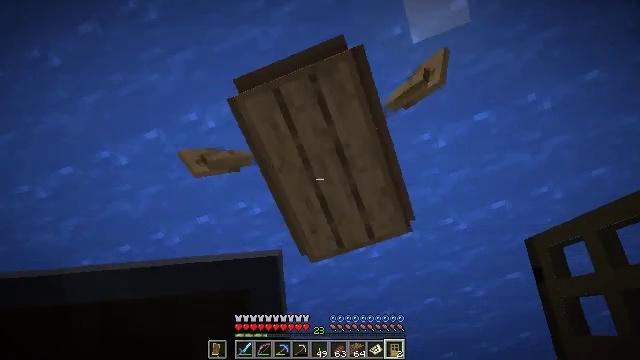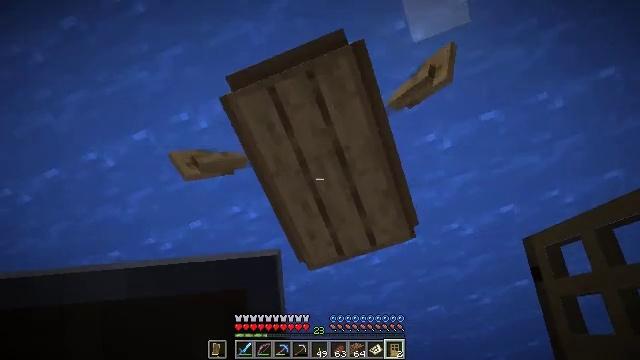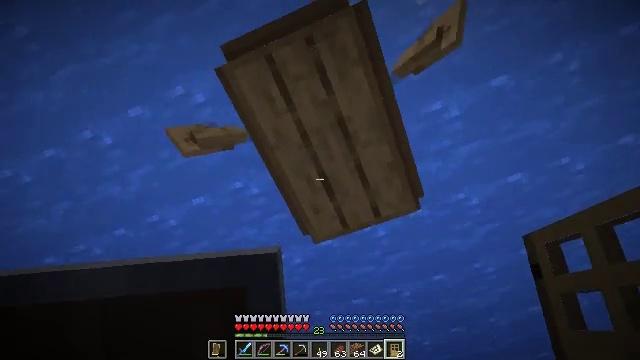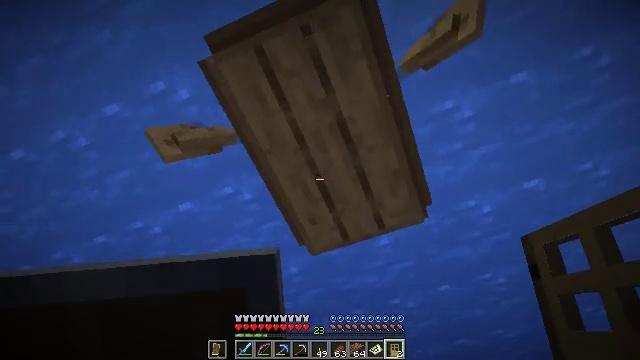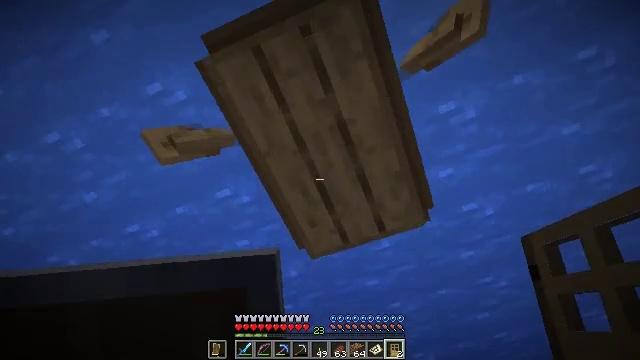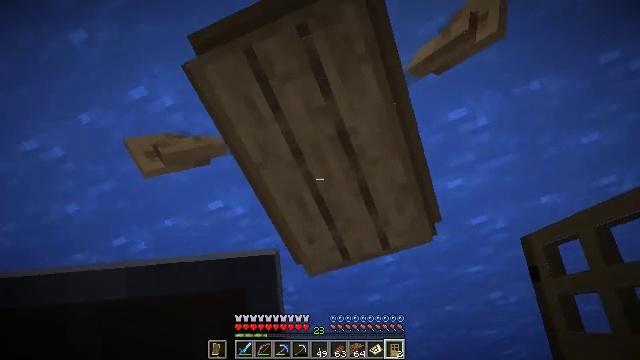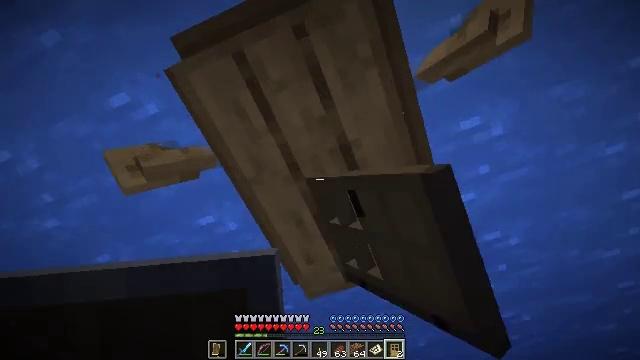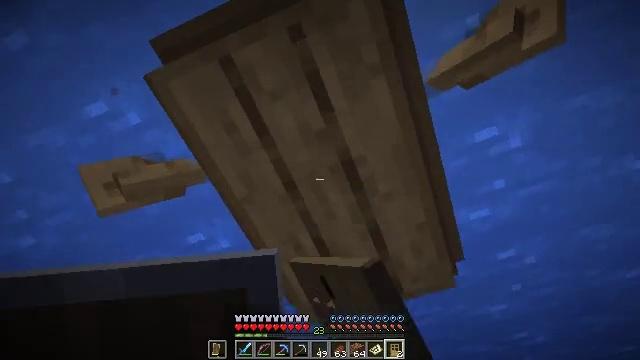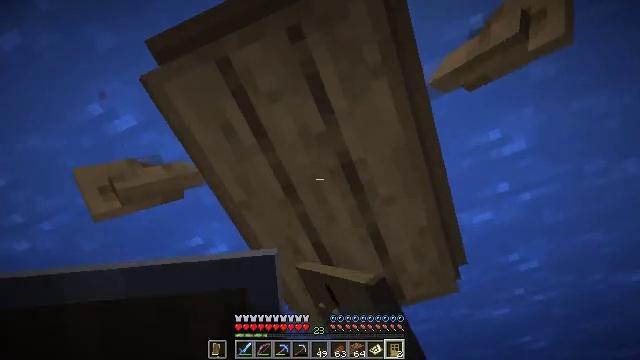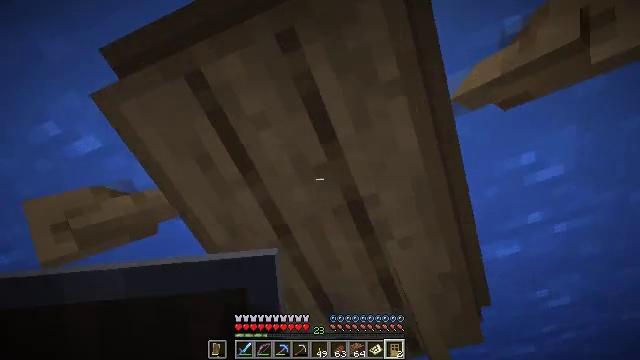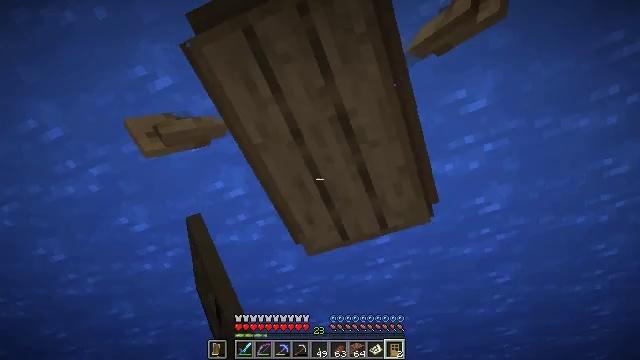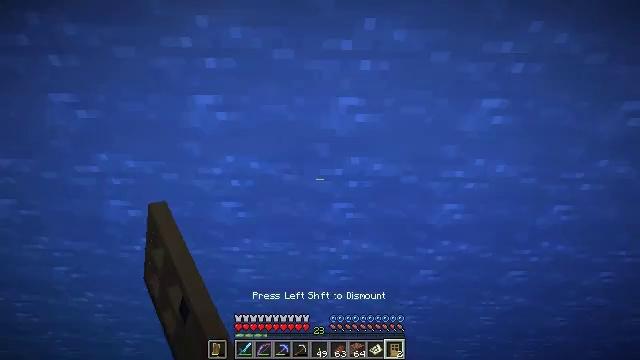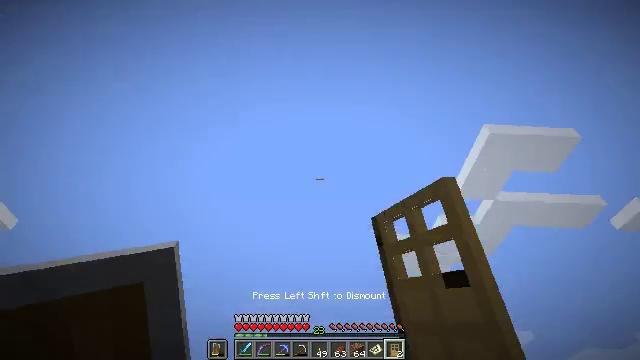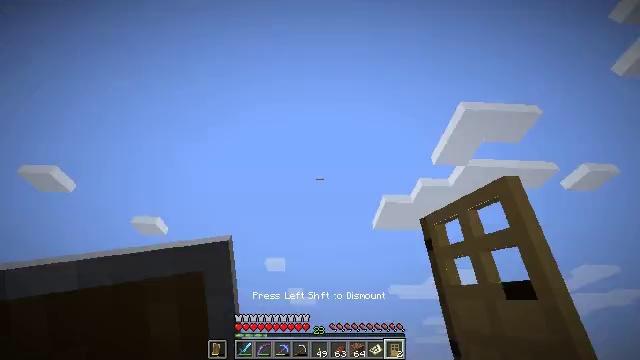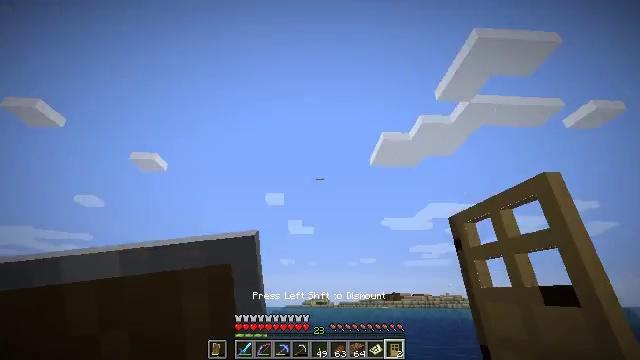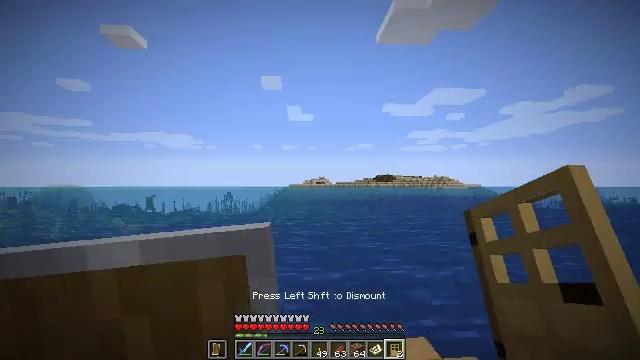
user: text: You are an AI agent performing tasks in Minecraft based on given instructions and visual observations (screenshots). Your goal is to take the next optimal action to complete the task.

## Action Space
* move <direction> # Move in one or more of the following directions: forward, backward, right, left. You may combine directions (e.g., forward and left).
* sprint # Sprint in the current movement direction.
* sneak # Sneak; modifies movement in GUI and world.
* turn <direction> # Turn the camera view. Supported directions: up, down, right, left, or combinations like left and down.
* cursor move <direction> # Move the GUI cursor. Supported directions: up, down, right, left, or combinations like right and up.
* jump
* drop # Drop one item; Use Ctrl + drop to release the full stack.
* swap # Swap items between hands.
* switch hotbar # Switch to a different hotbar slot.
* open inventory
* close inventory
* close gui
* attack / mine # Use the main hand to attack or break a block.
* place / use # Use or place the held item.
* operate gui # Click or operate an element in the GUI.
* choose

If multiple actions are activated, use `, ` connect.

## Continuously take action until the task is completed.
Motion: motion action
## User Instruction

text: Harvest sea pickles while diving.
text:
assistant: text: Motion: jump
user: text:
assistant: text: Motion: turn left and down, jump
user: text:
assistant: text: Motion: turn down, jump
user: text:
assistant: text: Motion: jump
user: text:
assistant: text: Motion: use / place, jump
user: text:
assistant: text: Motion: use / place, jump
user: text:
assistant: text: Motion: jump
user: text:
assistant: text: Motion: jump
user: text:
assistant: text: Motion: jump
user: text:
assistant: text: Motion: turn down, jump
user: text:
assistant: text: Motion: turn right and down, jump
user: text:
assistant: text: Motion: turn right and down, jump
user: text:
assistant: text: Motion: turn down, jump
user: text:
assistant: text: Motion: turn down
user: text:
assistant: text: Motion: turn down
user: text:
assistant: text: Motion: turn right and down
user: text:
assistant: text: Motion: no_op
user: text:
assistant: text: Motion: no_op
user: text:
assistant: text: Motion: turn right
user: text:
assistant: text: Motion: turn left and down
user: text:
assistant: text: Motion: turn left and down
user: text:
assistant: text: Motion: move left, turn left
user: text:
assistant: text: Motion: move forward and move left, turn left
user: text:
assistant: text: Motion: move forward and move left, turn left
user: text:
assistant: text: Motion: move forward and move left
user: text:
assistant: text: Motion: move forward
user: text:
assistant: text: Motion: move forward
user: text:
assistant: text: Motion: move forward and move left
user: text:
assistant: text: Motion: move forward and move left, turn right
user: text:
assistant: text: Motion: move forward and move left, turn right